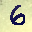
Label: 6